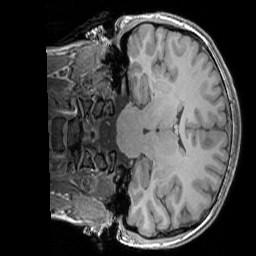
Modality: T1w
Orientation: coronal
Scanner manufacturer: siemens
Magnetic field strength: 3 T
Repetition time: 1.83 s
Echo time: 0.00303 s